Question: I am busy working through a tutorial and am stuck on one point.
Basically launch new scene and display values from ObservableList of type Person in a table view.
The person class consists of 3 SimpleStringProperty's firsName, lastName and email.
But when I run the app it seems to display the values of the SimpleStringProperty [StringProperty [value:actualvalue]] in the table and not the value of the SimpleStringProperty. If I change the Person's class getFirstName method to return a String firstName.get() then it display the value correctly in the table.
Am I supposed to use the SimpleStringProperty or rather plain objects like String?

The person class
'''
package co.za.chrispie.addressBook;
import javafx.beans.property.SimpleStringProperty;
public class Person {
private SimpleStringProperty firstName;
private SimpleStringProperty lastName;
private SimpleStringProperty email;
public Person(final String firstName, final String lastName, final String email) {
this.firstName = new SimpleStringProperty(firstName);
this.lastName = new SimpleStringProperty(lastName);
this.email = new SimpleStringProperty(email);
}
public String getFirstName() {
return firstName.get(); //Changes this method to return a String
}
public SimpleStringProperty getLastName() {
return lastName;
}
public SimpleStringProperty getEmail() {
return email;
}
}
'''
The Controller class
'''
/*
* To change this template, choose Tools | Templates
* and open the template in the editor.
*/
package co.za.chrispie.addressBook;
import java.net.URL;
import java.util.ResourceBundle;
import javafx.collections.FXCollections;
import javafx.collections.ObservableList;
import javafx.fxml.FXML;
import javafx.fxml.Initializable;
import javafx.scene.control.TableColumn;
import javafx.scene.control.TableView;
import javafx.scene.control.cell.PropertyValueFactory;
public class OracleAddressBookController implements Initializable {
@FXML
TableView<Person> table;
@FXML
TableColumn<Person, String> colFirstName;
@FXML
TableColumn<Person, String> colLastName;
@FXML
TableColumn<Person, String> colEmail;
final ObservableList<Person> data = FXCollections.observableArrayList(
new Person("Jaco", "Pieters", "jp@me.co.za"),
new Person("Chrispie", "Pieters", "chrispie@me.co.za")
);
@Override
public void initialize(URL url, ResourceBundle rb) {
assert colFirstName != null : "fx:id="colFirstName" was not injected: check your FXML file 'OracleAddressBook.fxml'.";
assert colLastName != null : "fx:id="colLastName" was not injected: check your FXML file 'OracleAddressBook.fxml'.";
assert colEmail != null : "fx:id="colEmail" was not injected: check your FXML file 'OracleAddressBook.fxml'.";
configureTable();
}
private void configureTable() {
colFirstName.setCellValueFactory(new PropertyValueFactory<Person, String>("firstName"));
colLastName.setCellValueFactory(new PropertyValueFactory<Person, String>("lastName"));
colEmail.setCellValueFactory(new PropertyValueFactory<Person, String>("email"));
table.setColumnResizePolicy(TableView.CONSTRAINED_RESIZE_POLICY);
table.setItems(data);
assert table.getItems() == data;
}
}
'''
and the front end FXML
'''
<?xml version="1.0" encoding="UTF-8"?>
<?import java.lang.*?>
<?import java.net.*?>
<?import java.util.*?>
<?import javafx.scene.*?>
<?import javafx.scene.control.*?>
<?import javafx.scene.layout.*?>
<AnchorPane id="AnchorPane" prefHeight="500.0" prefWidth="600.0" styleClass="mainFxmlClass" xmlns:fx="http://javafx.com/fxml" fx:controller="co.za.chrispie.addressBook.OracleAddressBookController">
<children>
<Label layoutX="14.0" layoutY="11.0" text="Address Book" />
<TableView fx:id="table" layoutX="14.0" layoutY="35.0" prefHeight="451.0" prefWidth="572.0">
<columns>
<TableColumn prefWidth="75.0" text="First Name" fx:id="colFirstName" />
<TableColumn prefWidth="75.0" text="Last Name" fx:id="colLastName" />
<TableColumn prefWidth="75.0" text="Email" fx:id="colEmail" />
</columns>
</TableView>
</children>
<stylesheets>
<URL value="@oracleaddressbook.css" />
</stylesheets>
</AnchorPane>
'''
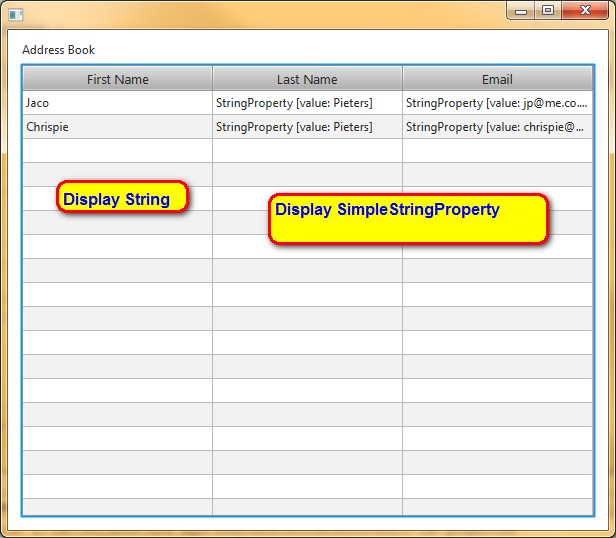
Answer: You need to change the name of your property getters to , where is your property. So you would have firstNameProperty() and emailProperty().
, but the table won't observe the property's changes.
The doc for PropertyValueFactory explains this subject:
> In this example, the "firstName" string is used as a reference to an assumed firstNameProperty() method in the Person class type (which is the class type of the TableView items list). Additionally, this method must return a Property instance. If a method meeting these requirements is found, then the TableCell is populated with this ObservableValue . In addition, the TableView will automatically add an observer to the returned value, such that any changes fired will be observed by the TableView, resulting in the cell immediately updating.If no method matching this pattern exists, there is fall-through support for attempting to call get() or is() (that is, getFirstName() or isFirstName() in the example above). If a method matching this pattern exists, the value returned from this method is wrapped in a ReadOnlyObjectWrapper and returned to the TableCell. However, in this situation, this means that the TableCell will not be able to observe the ObservableValue for changes (as is the case in the first approach above).